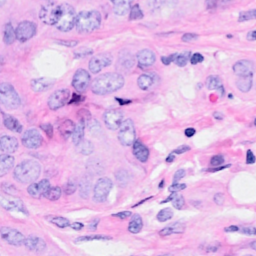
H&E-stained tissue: Breast